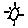
Label: sun